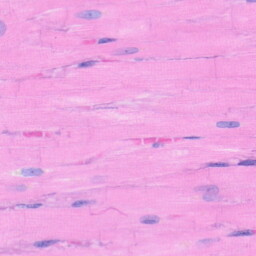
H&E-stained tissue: Heart